Question: I'm having a bit of trouble navigating through my tables and structuring my SQL statement to GROUP BY team_id (using Laravel 4 Fluent). If I remove the GROUP BY I am getting the total steps for each user. But what I need is the total steps for each team.
'''
SELECT 'user_challenge'.'team_id' , 'teams'.'name' , (
SELECT SUM( activities.steps )
FROM activities
WHERE activities.user_id = users.id
AND activities.created_at <= '2013-11-30 15:32:45'
AND activities.date >= '2013-10-01 15:32:45'
AND activities.date <= '2013-11-30 15:32:45'
) AS steps
FROM 'user_challenge'
INNER JOIN 'users' ON 'user_challenge'.'user_id' = 'users'.'id'
INNER JOIN 'teams' ON 'user_challenge'.'team_id' = 'teams'.'id'
WHERE 'user_challenge'.'challenge_id' =2
AND 'user_challenge'.'team_id' IS NOT NULL
GROUP BY 'user_challenge'.'team_id'
'''
'''
$subquery = "(SELECT SUM(activities.$type) FROM activities WHERE activities.user_id = users.id AND activities.created_at <= '". $challenge->end_date ."' AND activities.date >= '". $challenge->start_date ."' AND activities.date <= '". $challenge->end_date ."') as $type";
$teams = DB::table('user_challenge')
->where('user_challenge.challenge_id', $challenge->id)
->whereNotNull('user_challenge.team_id')
->join('users','user_challenge.user_id','=','users.id')
->join('teams','user_challenge.team_id','=','teams.id')
->select('user_challenge.team_id', 'teams.name',DB::raw($subquery))
->groupBy('user_challenge.team_id')
->get();
'''
'''
team_id, name, steps
1, Team 1, null
'''
'''
team_id, name, steps
1, Team 1, null
1, Team 1, 13000
1, Team 1, 10000
'''
'''
team_id, name, steps
1, Team 1, 23000
'''

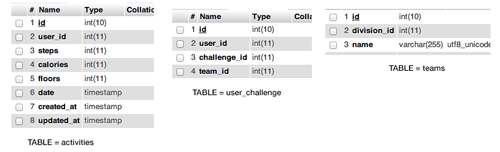
Answer: You should use group by in a single query instead of nesting (the way you have it).
Here's one way to approach it:
'''
SELECT 'user_challenge'.'team_id' , 'teams'.'name' , SUM('userStepSum') as 'TeamStepSum'
FROM 'user_challenge'
INNER JOIN 'users' ON 'user_challenge'.'user_id' = 'users'.'id'
INNER JOIN 'teams' ON 'user_challenge'.'team_id' = 'teams'.'id'
INNER JOIN
(
SELECT activities.user_id, SUM( activities.steps ) as 'userStepSum'
FROM activities
where
AND activities.created_at <= '2013-11-30 15:32:45'
AND activities.date >= '2013-10-01 15:32:45'
AND activities.date <= '2013-11-30 15:32:45'
GROUP BY 'activities'.'user_id'
) 'user_steps' on 'user_steps'.'user_id' = 'user_challenge'.'user_id'
WHERE 'user_challenge'.'challenge_id' =2
AND 'user_challenge'.'team_id' IS NOT NULL
GROUP BY 'user_challenge'.'team_id'
'''
You could also just join to activities directly. Good luck.